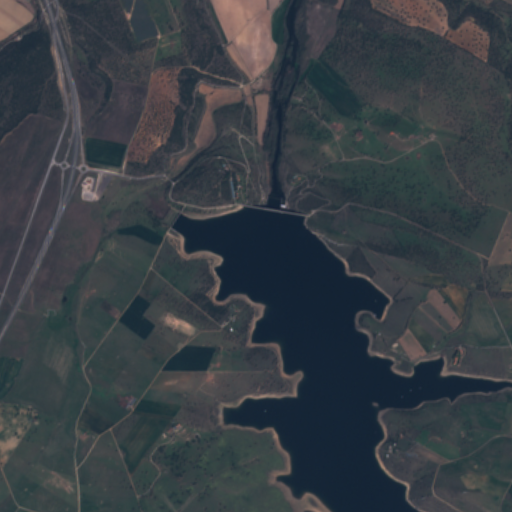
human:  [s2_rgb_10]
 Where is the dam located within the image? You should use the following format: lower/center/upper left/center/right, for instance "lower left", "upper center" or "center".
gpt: The dam is located in the center left of the image.
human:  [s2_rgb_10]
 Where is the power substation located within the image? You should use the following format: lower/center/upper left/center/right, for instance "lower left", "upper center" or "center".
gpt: The power substation is located in the center of the image.
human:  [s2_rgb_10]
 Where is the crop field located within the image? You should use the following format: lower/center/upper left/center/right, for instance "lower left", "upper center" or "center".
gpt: There is no crop field in the image.